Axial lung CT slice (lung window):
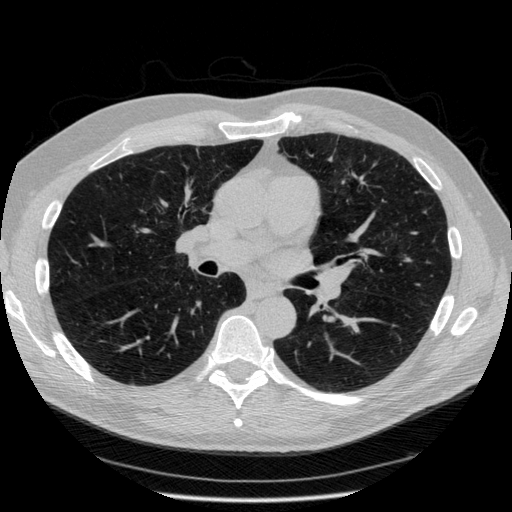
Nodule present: no